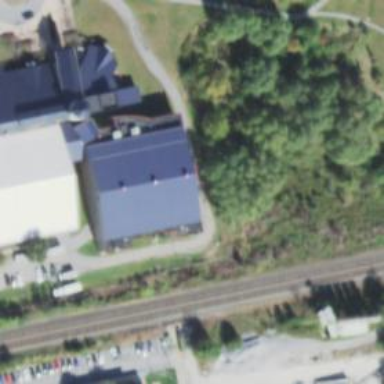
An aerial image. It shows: Sports centre building.